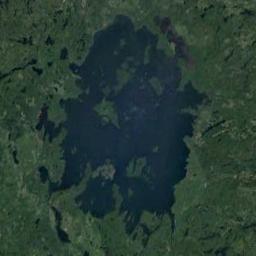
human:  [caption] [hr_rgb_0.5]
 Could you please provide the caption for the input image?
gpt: A large blue lake surrounded by forest .

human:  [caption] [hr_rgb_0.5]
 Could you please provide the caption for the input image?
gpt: The lake with a winding bank lies on a flat ground covered with vegetation and the water is deep green .

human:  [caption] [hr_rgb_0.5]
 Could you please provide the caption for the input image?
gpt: There are some lakes with green meadows around .

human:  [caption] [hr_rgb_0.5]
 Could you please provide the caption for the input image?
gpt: There are many lakes of different shapes .

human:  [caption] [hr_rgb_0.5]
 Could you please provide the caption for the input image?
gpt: The lake is large in area .